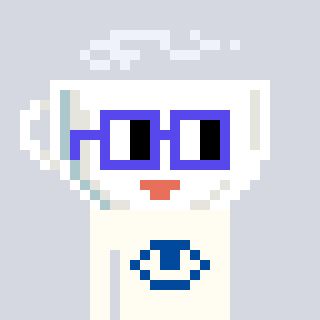
a pixel art character with square blue glasses, a mug-shaped head and a grayscale-colored body on a cool background